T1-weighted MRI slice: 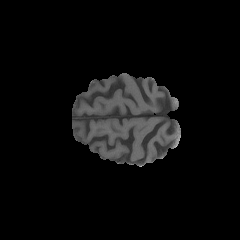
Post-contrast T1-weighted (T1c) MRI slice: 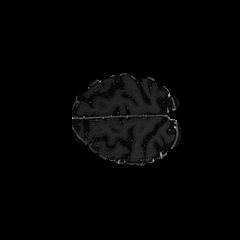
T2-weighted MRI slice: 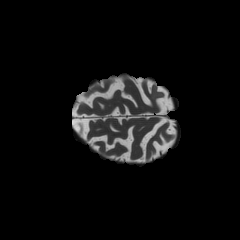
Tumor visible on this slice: no